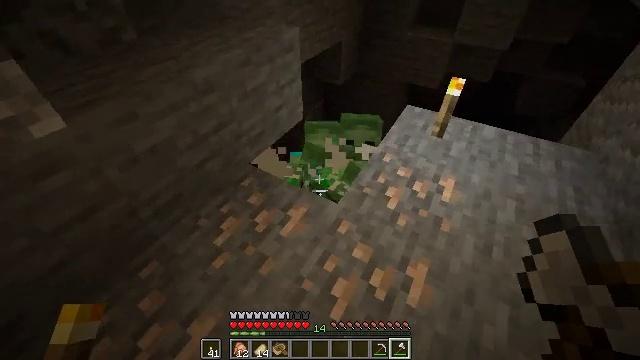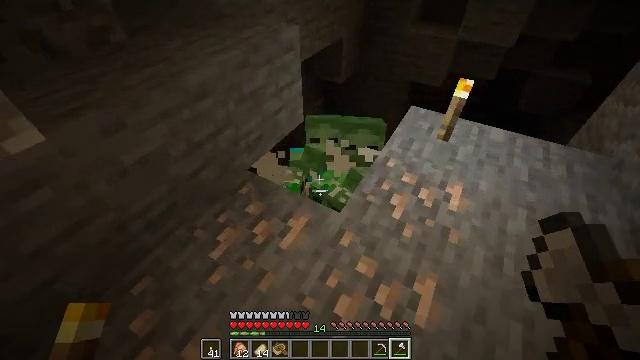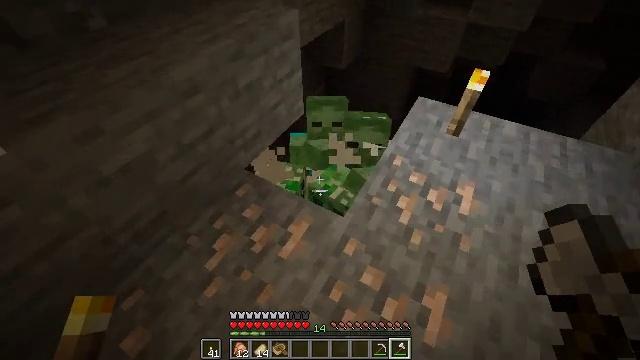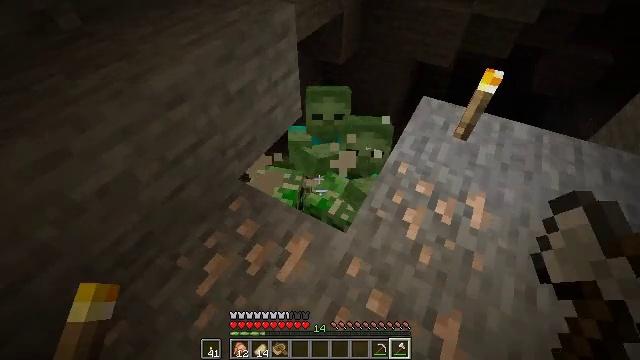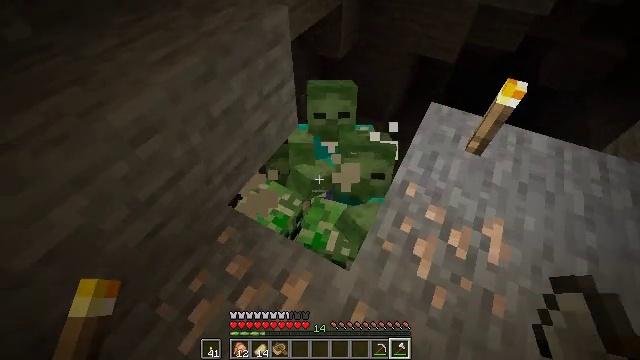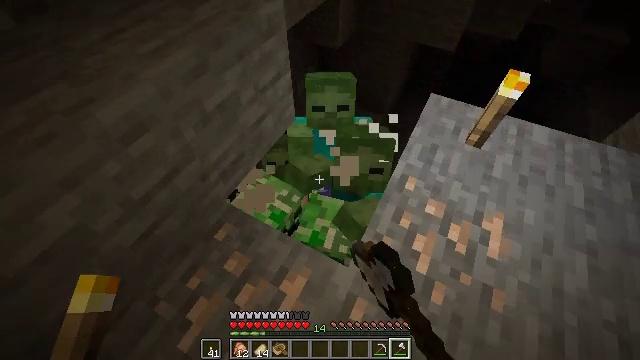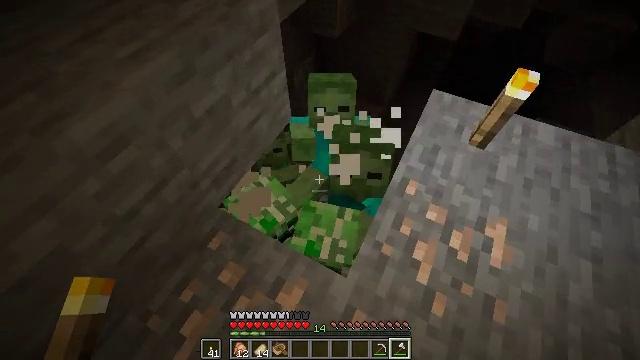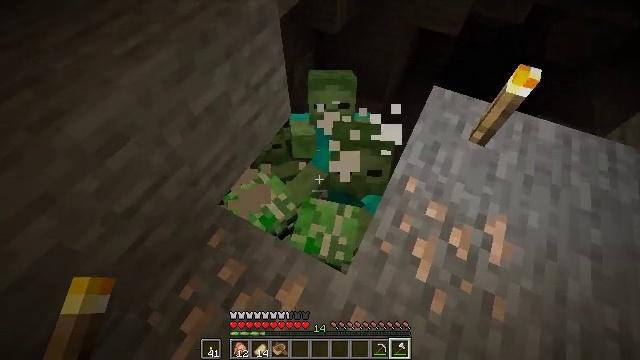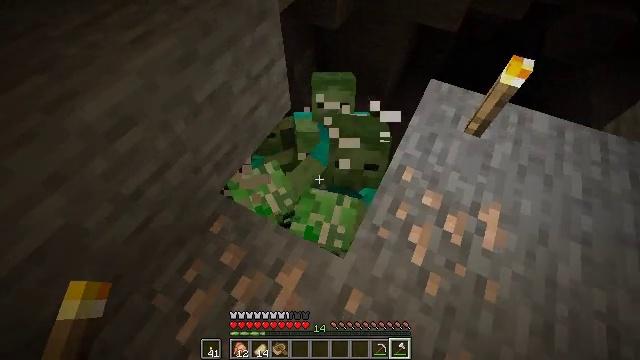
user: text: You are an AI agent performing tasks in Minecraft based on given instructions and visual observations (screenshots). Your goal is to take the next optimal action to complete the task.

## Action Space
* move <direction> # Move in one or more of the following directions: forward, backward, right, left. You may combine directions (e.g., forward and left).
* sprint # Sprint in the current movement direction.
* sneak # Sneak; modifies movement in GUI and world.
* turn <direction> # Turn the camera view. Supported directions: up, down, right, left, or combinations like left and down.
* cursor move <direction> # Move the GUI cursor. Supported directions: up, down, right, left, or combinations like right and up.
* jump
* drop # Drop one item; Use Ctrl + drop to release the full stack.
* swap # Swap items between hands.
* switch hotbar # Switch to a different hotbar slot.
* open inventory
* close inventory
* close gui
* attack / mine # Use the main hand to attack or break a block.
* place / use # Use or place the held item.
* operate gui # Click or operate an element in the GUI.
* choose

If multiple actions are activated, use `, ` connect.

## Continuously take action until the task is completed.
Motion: motion action
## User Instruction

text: Combat the creeper.
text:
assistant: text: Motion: move forward
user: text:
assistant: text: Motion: move forward, turn down
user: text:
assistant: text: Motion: move forward, turn down
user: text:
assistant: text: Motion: move forward, turn down, attack / mine
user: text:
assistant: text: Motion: turn down, attack / mine
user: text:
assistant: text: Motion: turn down, attack / mine
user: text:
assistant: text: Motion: move back, attack / mine
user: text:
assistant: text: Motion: move back
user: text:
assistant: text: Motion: no_op